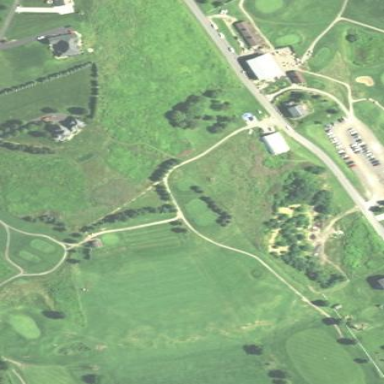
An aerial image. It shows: Golf course.